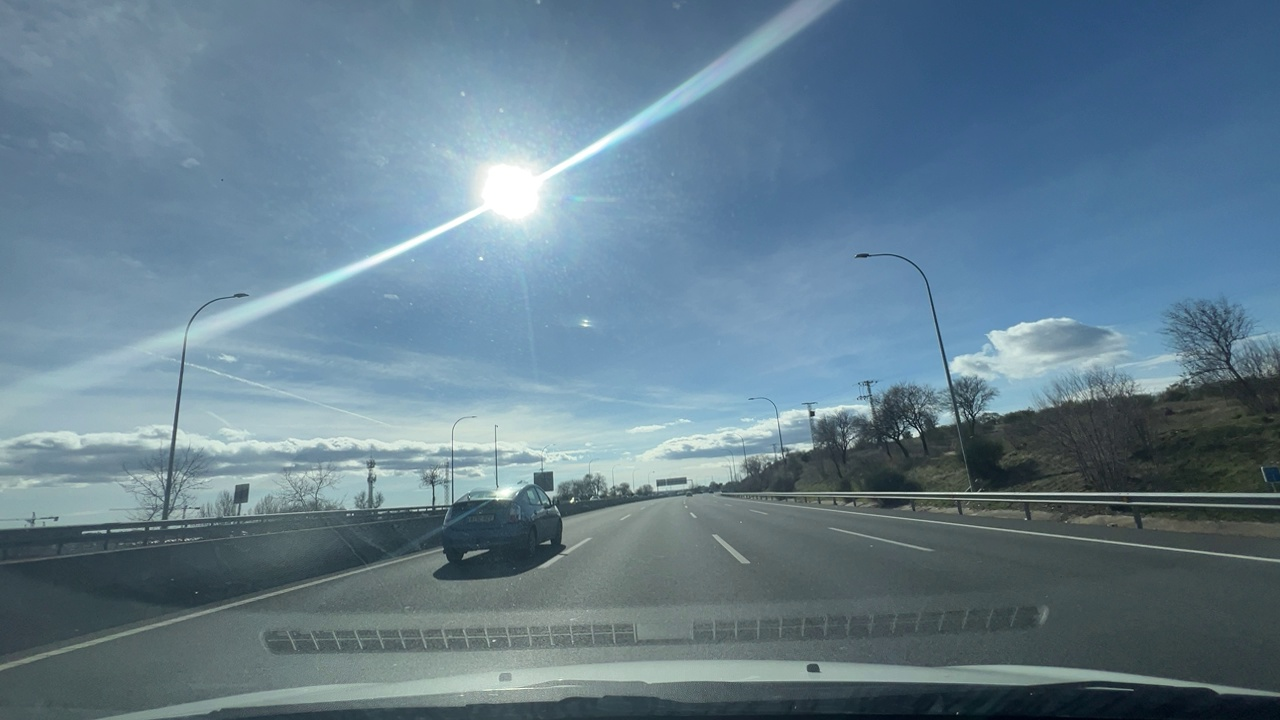
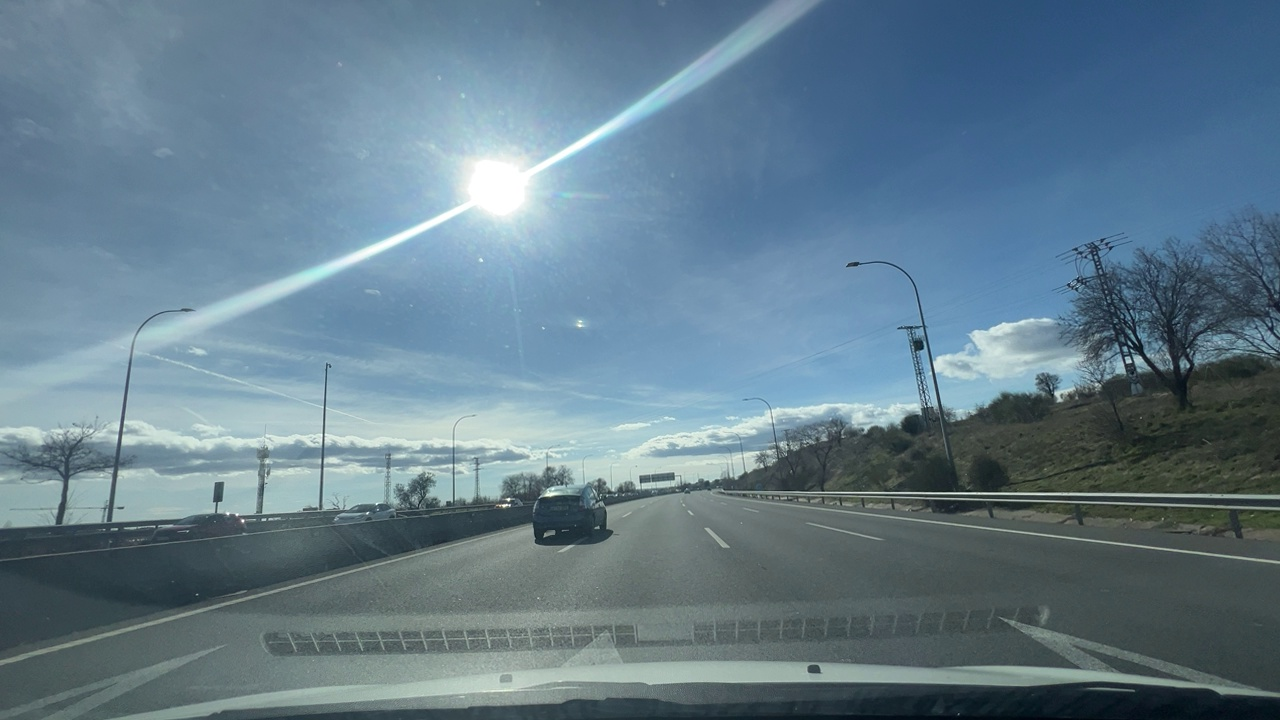
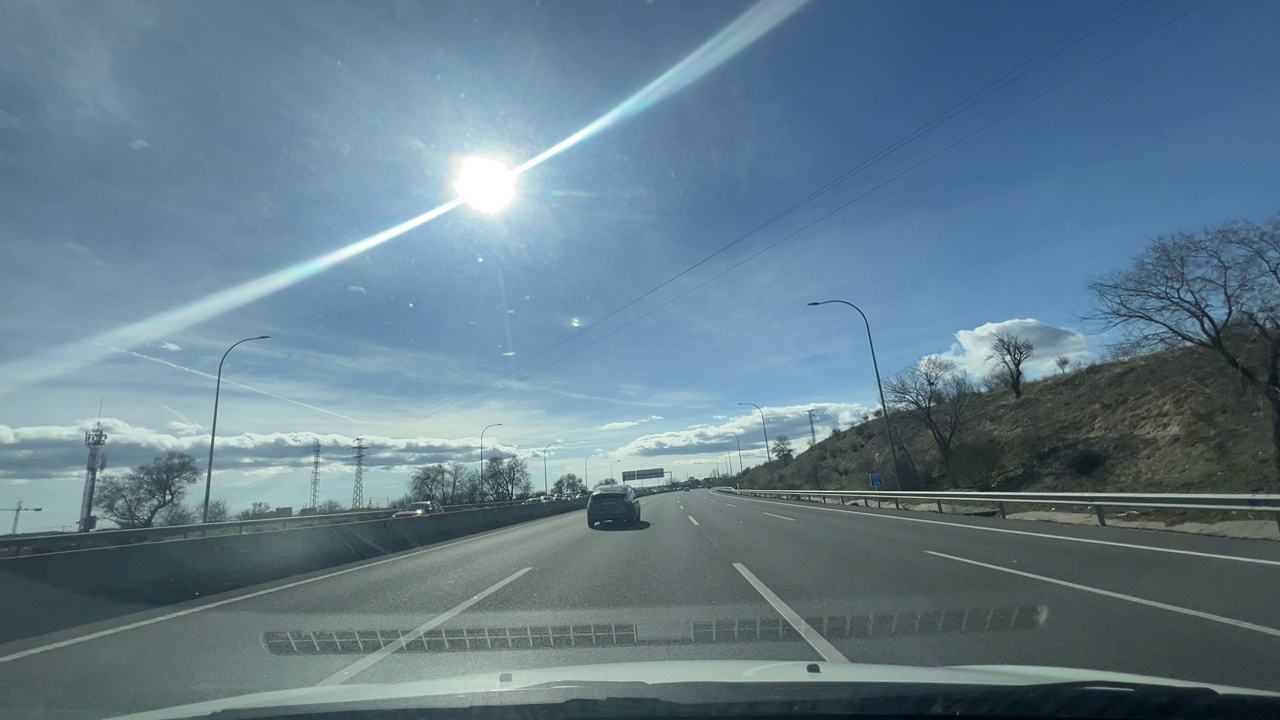
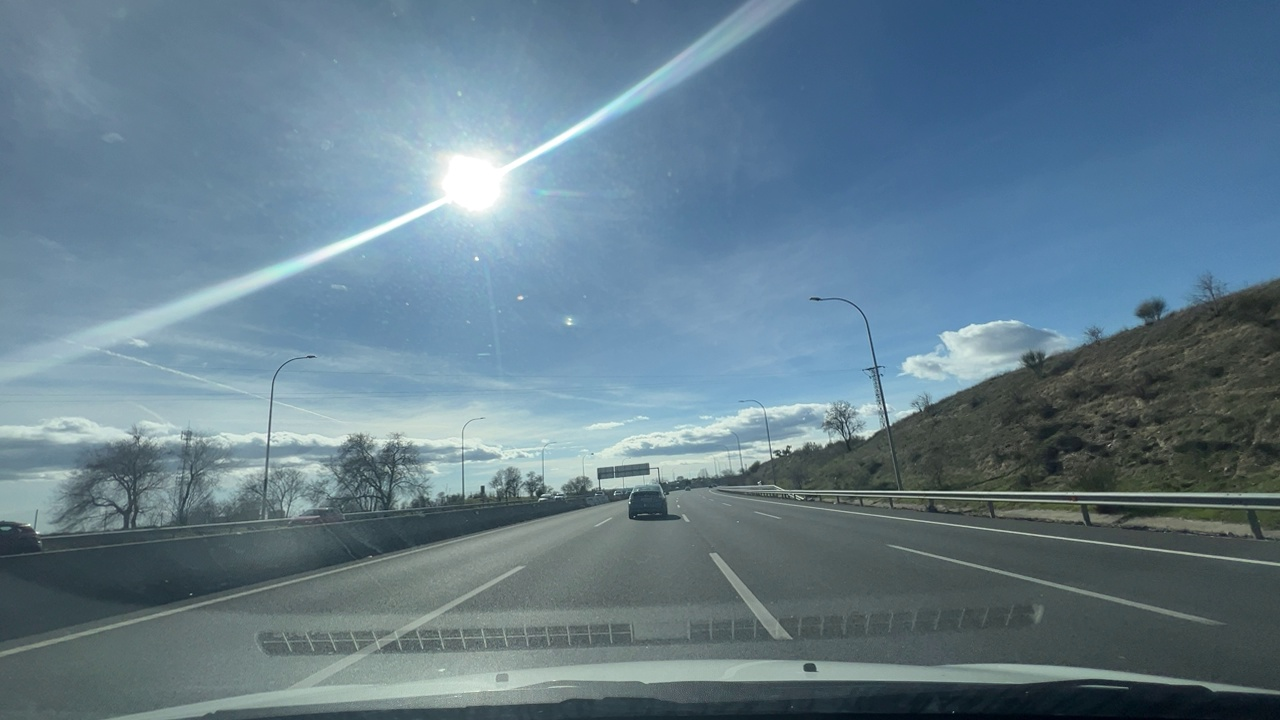
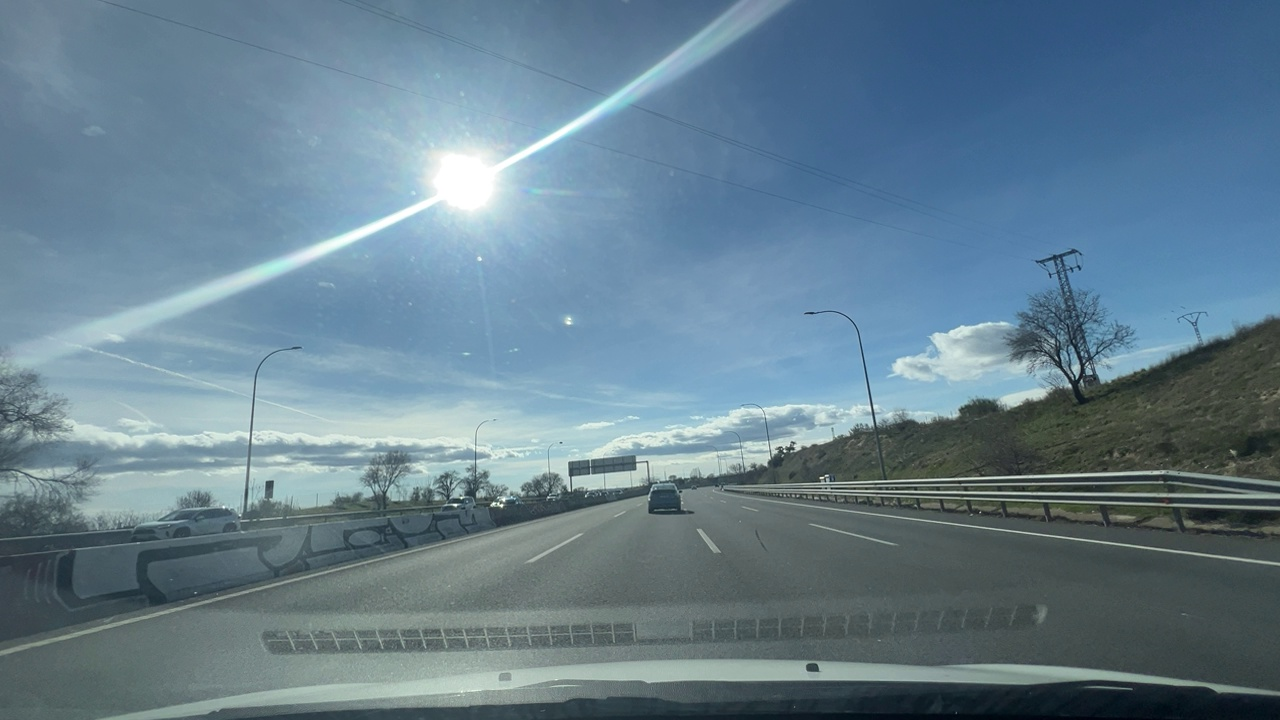
Situation: Cut in
Question: Is a vehicle from an adjacent lane moving into the ego lane?
Answer: Yes
Reasoning: The vehicle from the left line is moving and merging into the ego lanee

Situation: Cut in
Question: Has a vehicle merged into the ego lane directly ahead of the ego vehicle without any intermediate vehicle?
Answer: Yes
Reasoning: No vehicles are in between when the vehicle is performing the merging operation

Situation: Cut in
Question: Is the ego vehicle currently inside a roundabout?
Answer: No
Reasoning: The vehicle is not in a roundabout, it is currently in a highway as it can be seen on the highway-style signage

Situation: Cut in
Question: Is the ego vehicle currently within an intersection?
Answer: No
Reasoning: The ego vehicle is not in an intersection, no lane marking interruptions can be seen

Situation: Cut in
Question: Is any vehicle partially overlapping the lane boundary markings of the ego lane?
Answer: No
Reasoning: No vehicle is overlapping the lane marking, just the merging vehicle overlapping it temporary to perform the merge operation